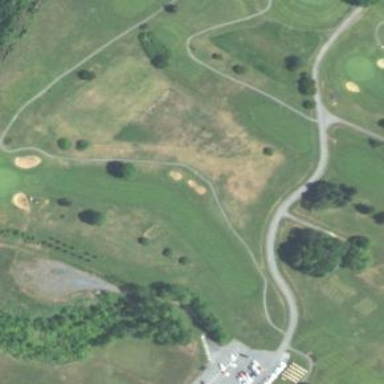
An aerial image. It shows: Well-maintained grass fairway on golf course.